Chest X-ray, AP view. Patient: 40 years old, sex M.
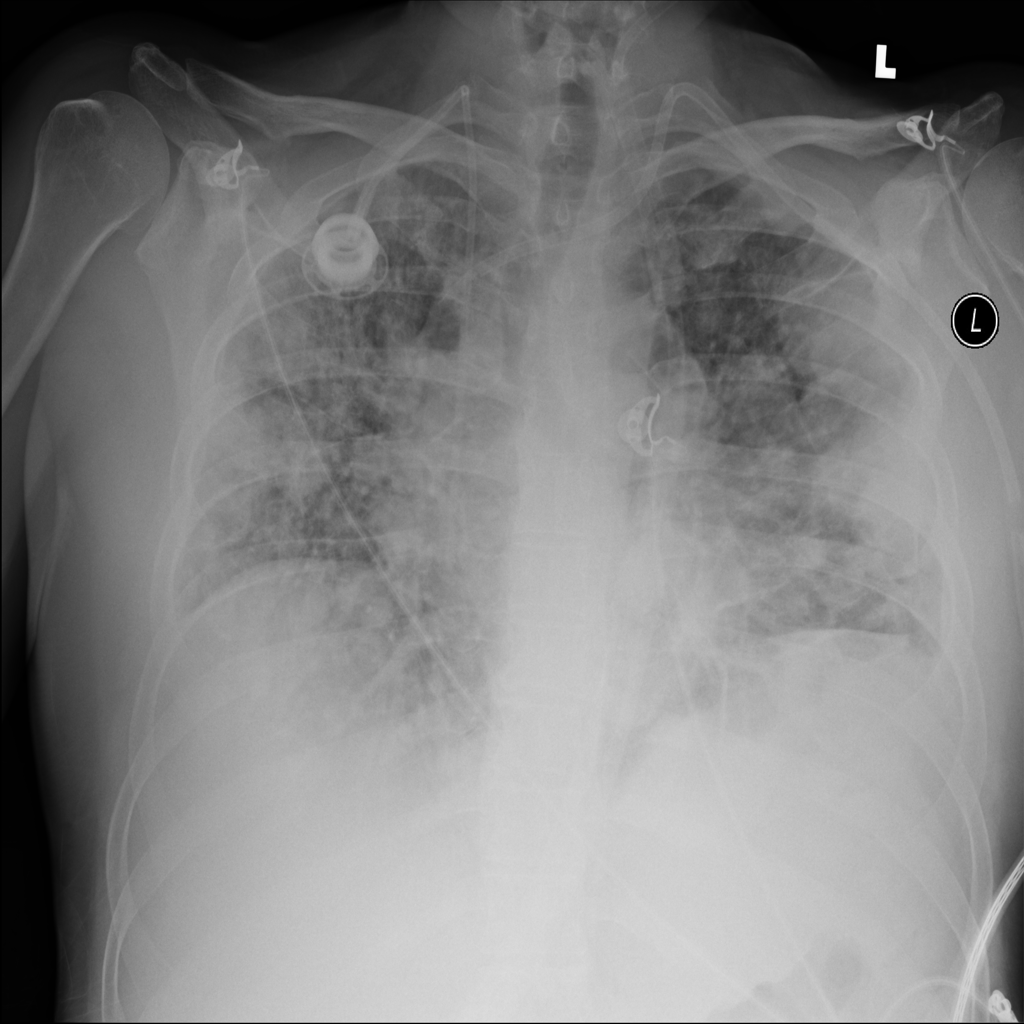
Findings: Effusion, Mass